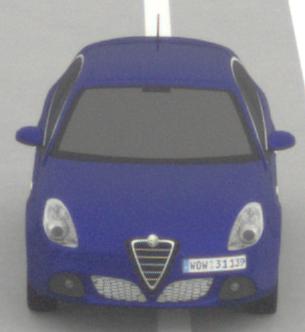
Make: Alfa Romeo
Model: Giulietta 1.4 TB 16V
Detailed model: Giulietta (940)
Model produced from: 2010/05
Model produced until: 2013/03
Doors: 5
Color: blue
Road condition: dry road
Daytime: morning or afternoon
Contrast: low contrast